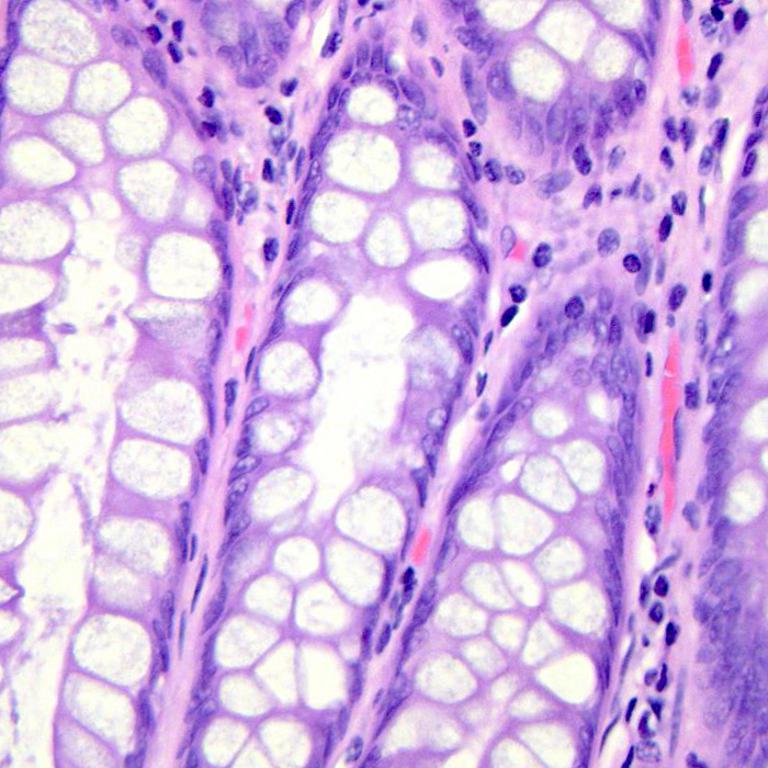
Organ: colon
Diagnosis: benign